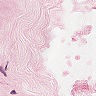
Metastatic tissue present: no